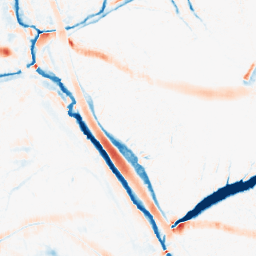
Category: morphological
Decomposition family: morphological_ellipse
Decomposition parameters: operation: average
width: 20
height: 10
Upsampling method: bilinear
Upsampling parameters: scale: 2
Upsampling scale: 2